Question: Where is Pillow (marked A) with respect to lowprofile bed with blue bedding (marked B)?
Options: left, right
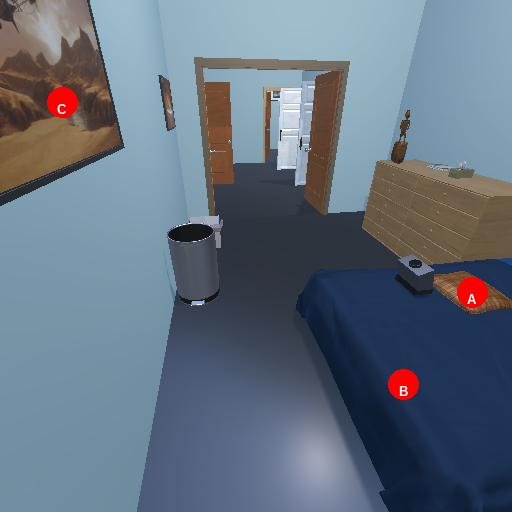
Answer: left